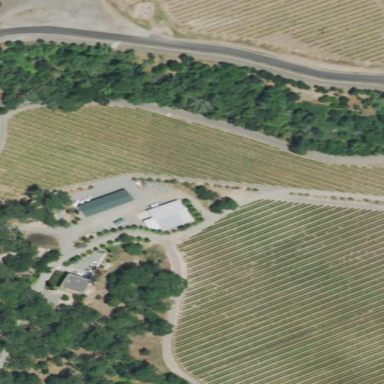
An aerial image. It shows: Vineyard with wine grapes as the crop.